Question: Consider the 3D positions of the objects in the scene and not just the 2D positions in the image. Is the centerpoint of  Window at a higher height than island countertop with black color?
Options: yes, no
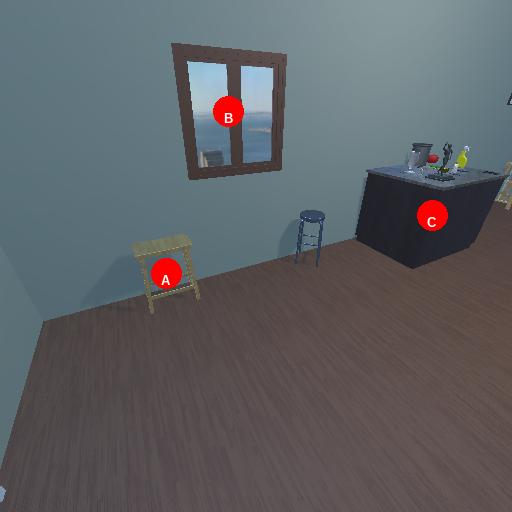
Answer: yes